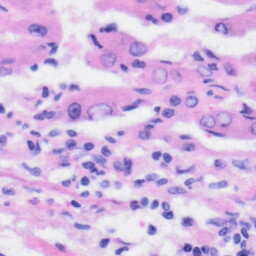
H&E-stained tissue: Liver